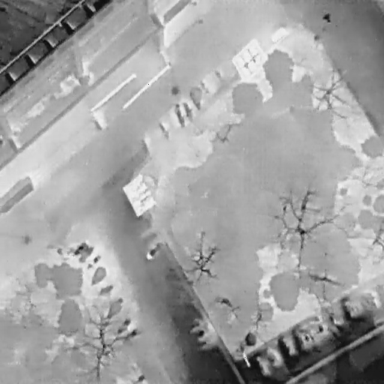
There are 14 Bicycles in the infrared image.